Question: I use 'DataBinding' in 'fragment' ,but there are some trouble
this is the 'fragment'

and this is my layout
'''
<layout xmlns:android="http://schemas.android.com/apk/res/android">
<LinearLayout
android:layout_width="match_parent"
android:layout_height="match_parent"
android:orientation="vertical">
<TextView
android:layout_width="match_parent"
android:layout_height="match_parent" />
</LinearLayout>
</layout>
'''
how can I fix this?
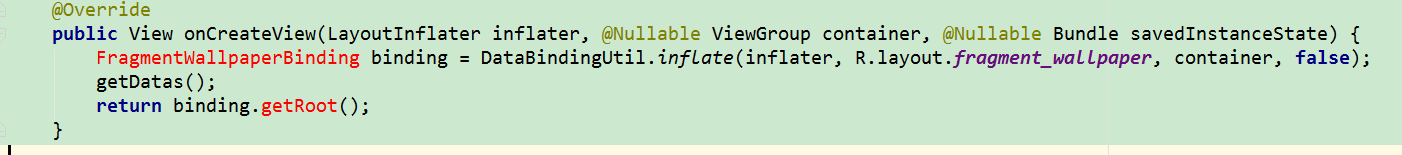
Answer: You must wrap your layout in a 'layout' tag:
'''
<layout>
<LinearLayout
android:layout_width="match_parent"
android:layout_height="match_parent"
android:orientation="vertical">
<TextView
android:layout_width="match_parent"
android:layout_height="match_parent" />
</LinearLayout>
<layout>
'''
Also ensure that you enable databinding in your module's build.gradle file:
'''
dataBinding {
enabled true
}
'''
And note that you named your binding variable 'inflate' but you use 'binding.getRoot()' in the return statement. So rename your variable to 'binding'. Or change your return statement to 'return inflate.getRoot();' Whatever you prefer.